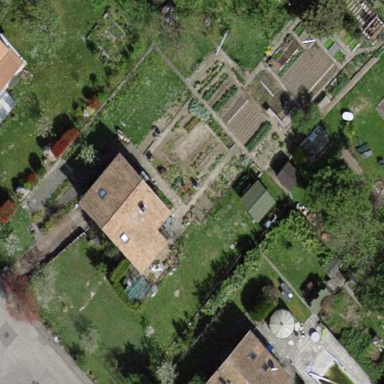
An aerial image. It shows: Garden enclosed by fence.